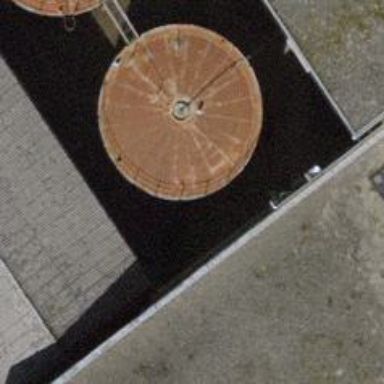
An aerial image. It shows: Storage tank building.